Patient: sex F, age 72
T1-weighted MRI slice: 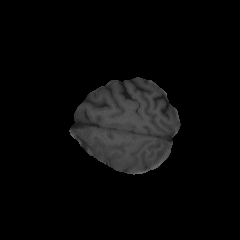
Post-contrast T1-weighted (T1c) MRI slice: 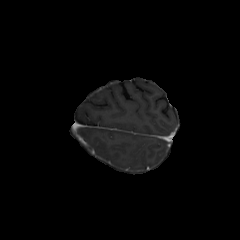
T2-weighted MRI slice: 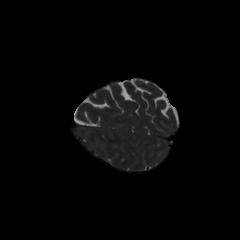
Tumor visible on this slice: no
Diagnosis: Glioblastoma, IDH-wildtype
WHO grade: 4